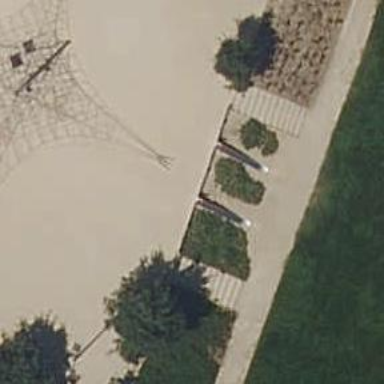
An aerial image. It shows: Playground featuring slide.